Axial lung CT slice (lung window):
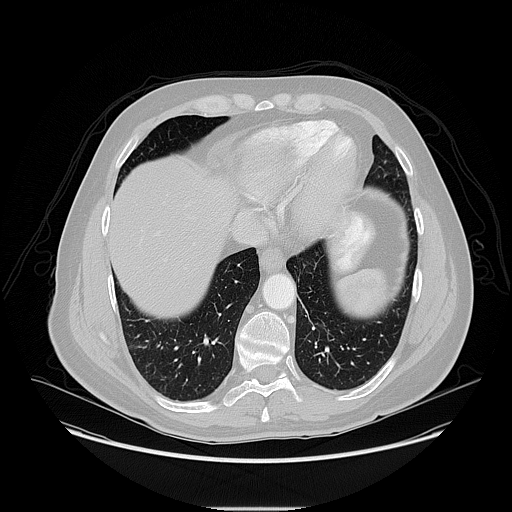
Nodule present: no